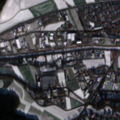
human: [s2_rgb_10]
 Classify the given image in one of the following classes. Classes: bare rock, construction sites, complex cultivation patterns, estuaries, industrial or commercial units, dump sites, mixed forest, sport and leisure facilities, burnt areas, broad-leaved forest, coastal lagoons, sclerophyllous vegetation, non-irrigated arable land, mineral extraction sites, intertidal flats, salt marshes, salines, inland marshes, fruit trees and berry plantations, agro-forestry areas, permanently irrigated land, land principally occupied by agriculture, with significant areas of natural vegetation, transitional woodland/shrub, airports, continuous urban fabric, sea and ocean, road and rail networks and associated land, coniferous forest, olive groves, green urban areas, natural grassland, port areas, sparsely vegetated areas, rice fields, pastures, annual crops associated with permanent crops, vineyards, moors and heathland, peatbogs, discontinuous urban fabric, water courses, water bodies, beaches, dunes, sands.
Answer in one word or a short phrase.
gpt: discontinuous urban fabric, industrial or commercial units, non-irrigated arable land, land principally occupied by agriculture, with significant areas of natural vegetation, coniferous forest